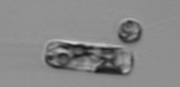
Label: Guinardia_delicatula